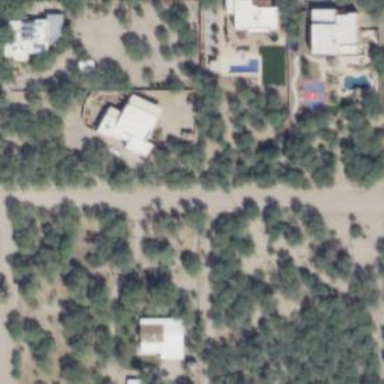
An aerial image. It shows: Driveway.